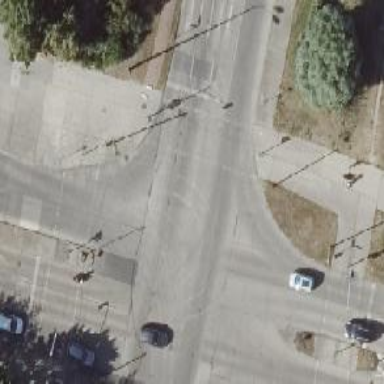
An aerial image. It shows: Asphalt cycleway.